Interaction volume radius: 10 \u00c5
Interaction volume height: 10 \u00c5
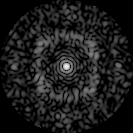
Disorder parameter: 0.7473